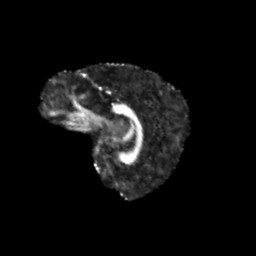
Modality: FA
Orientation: sagittal
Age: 12
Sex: female
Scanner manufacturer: siemens
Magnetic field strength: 3 T
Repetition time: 3.8 s
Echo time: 0.07 s